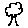
Label: tree